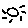
Label: sun